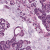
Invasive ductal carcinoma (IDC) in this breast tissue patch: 1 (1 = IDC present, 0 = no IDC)